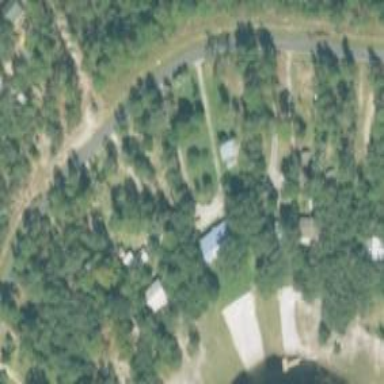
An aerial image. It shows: Driveway.